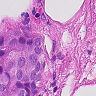
Metastatic tissue present: yes